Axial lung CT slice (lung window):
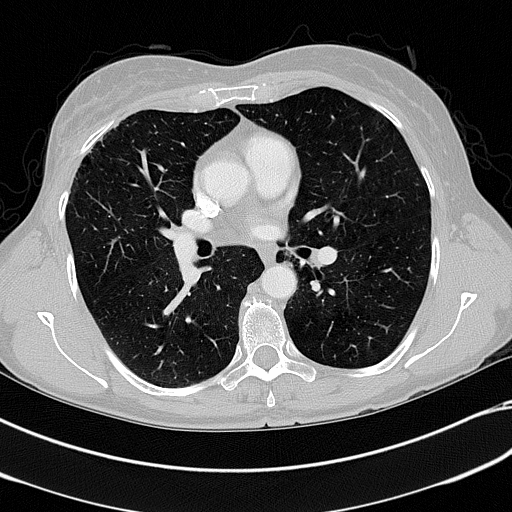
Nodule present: no